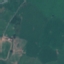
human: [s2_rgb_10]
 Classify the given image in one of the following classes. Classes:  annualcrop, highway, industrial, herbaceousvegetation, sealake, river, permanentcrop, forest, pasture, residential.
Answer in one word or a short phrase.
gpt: Pasture